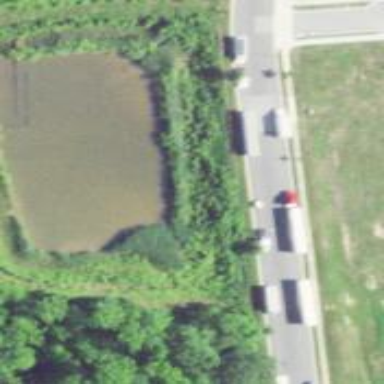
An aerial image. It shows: Retention pond with water.